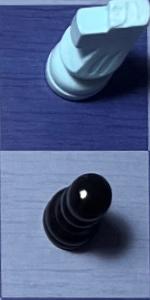
Label: Pawn_Black